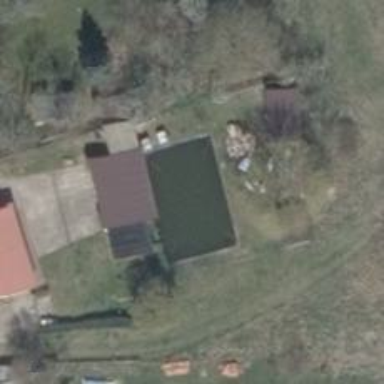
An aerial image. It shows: Fire water pond meant for emergency use.